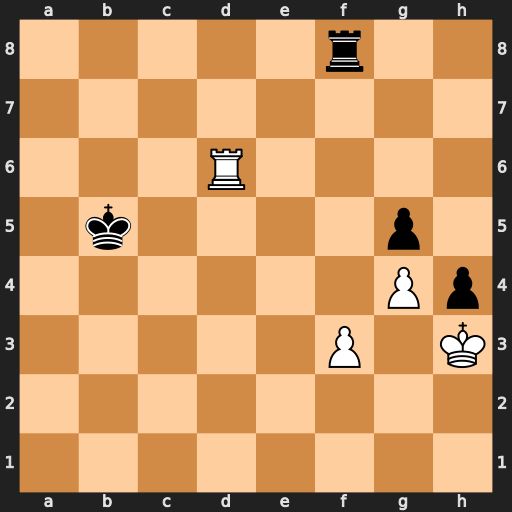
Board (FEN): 5r2/8/3R4/1k4p1/6Pp/5P1K/8/8
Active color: w
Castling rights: -
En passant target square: -
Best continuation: Rd5+ Kc6 Rxg5 Rxf3+ Kxh4